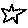
Label: star